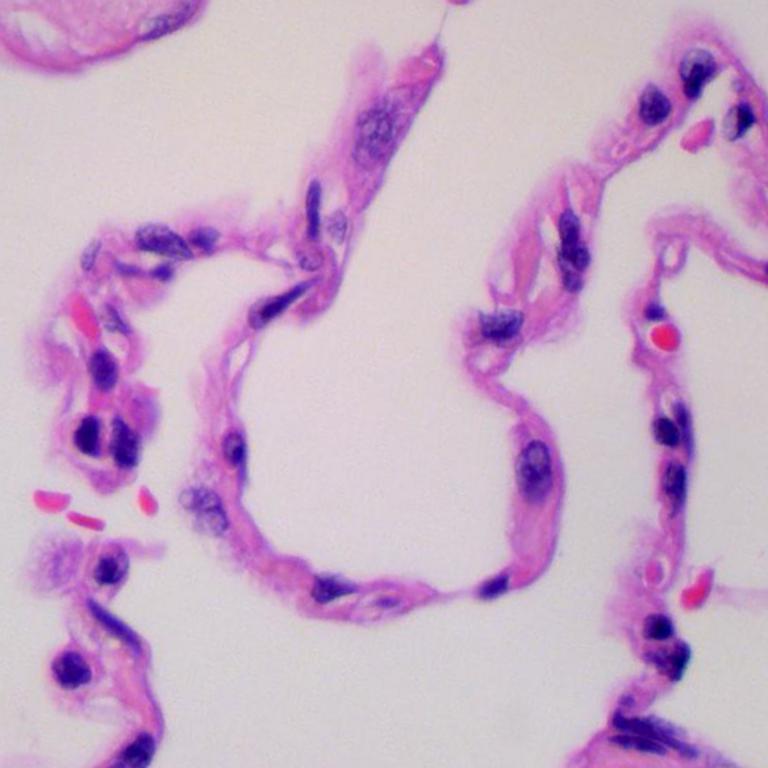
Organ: lung
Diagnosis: benign